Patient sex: F
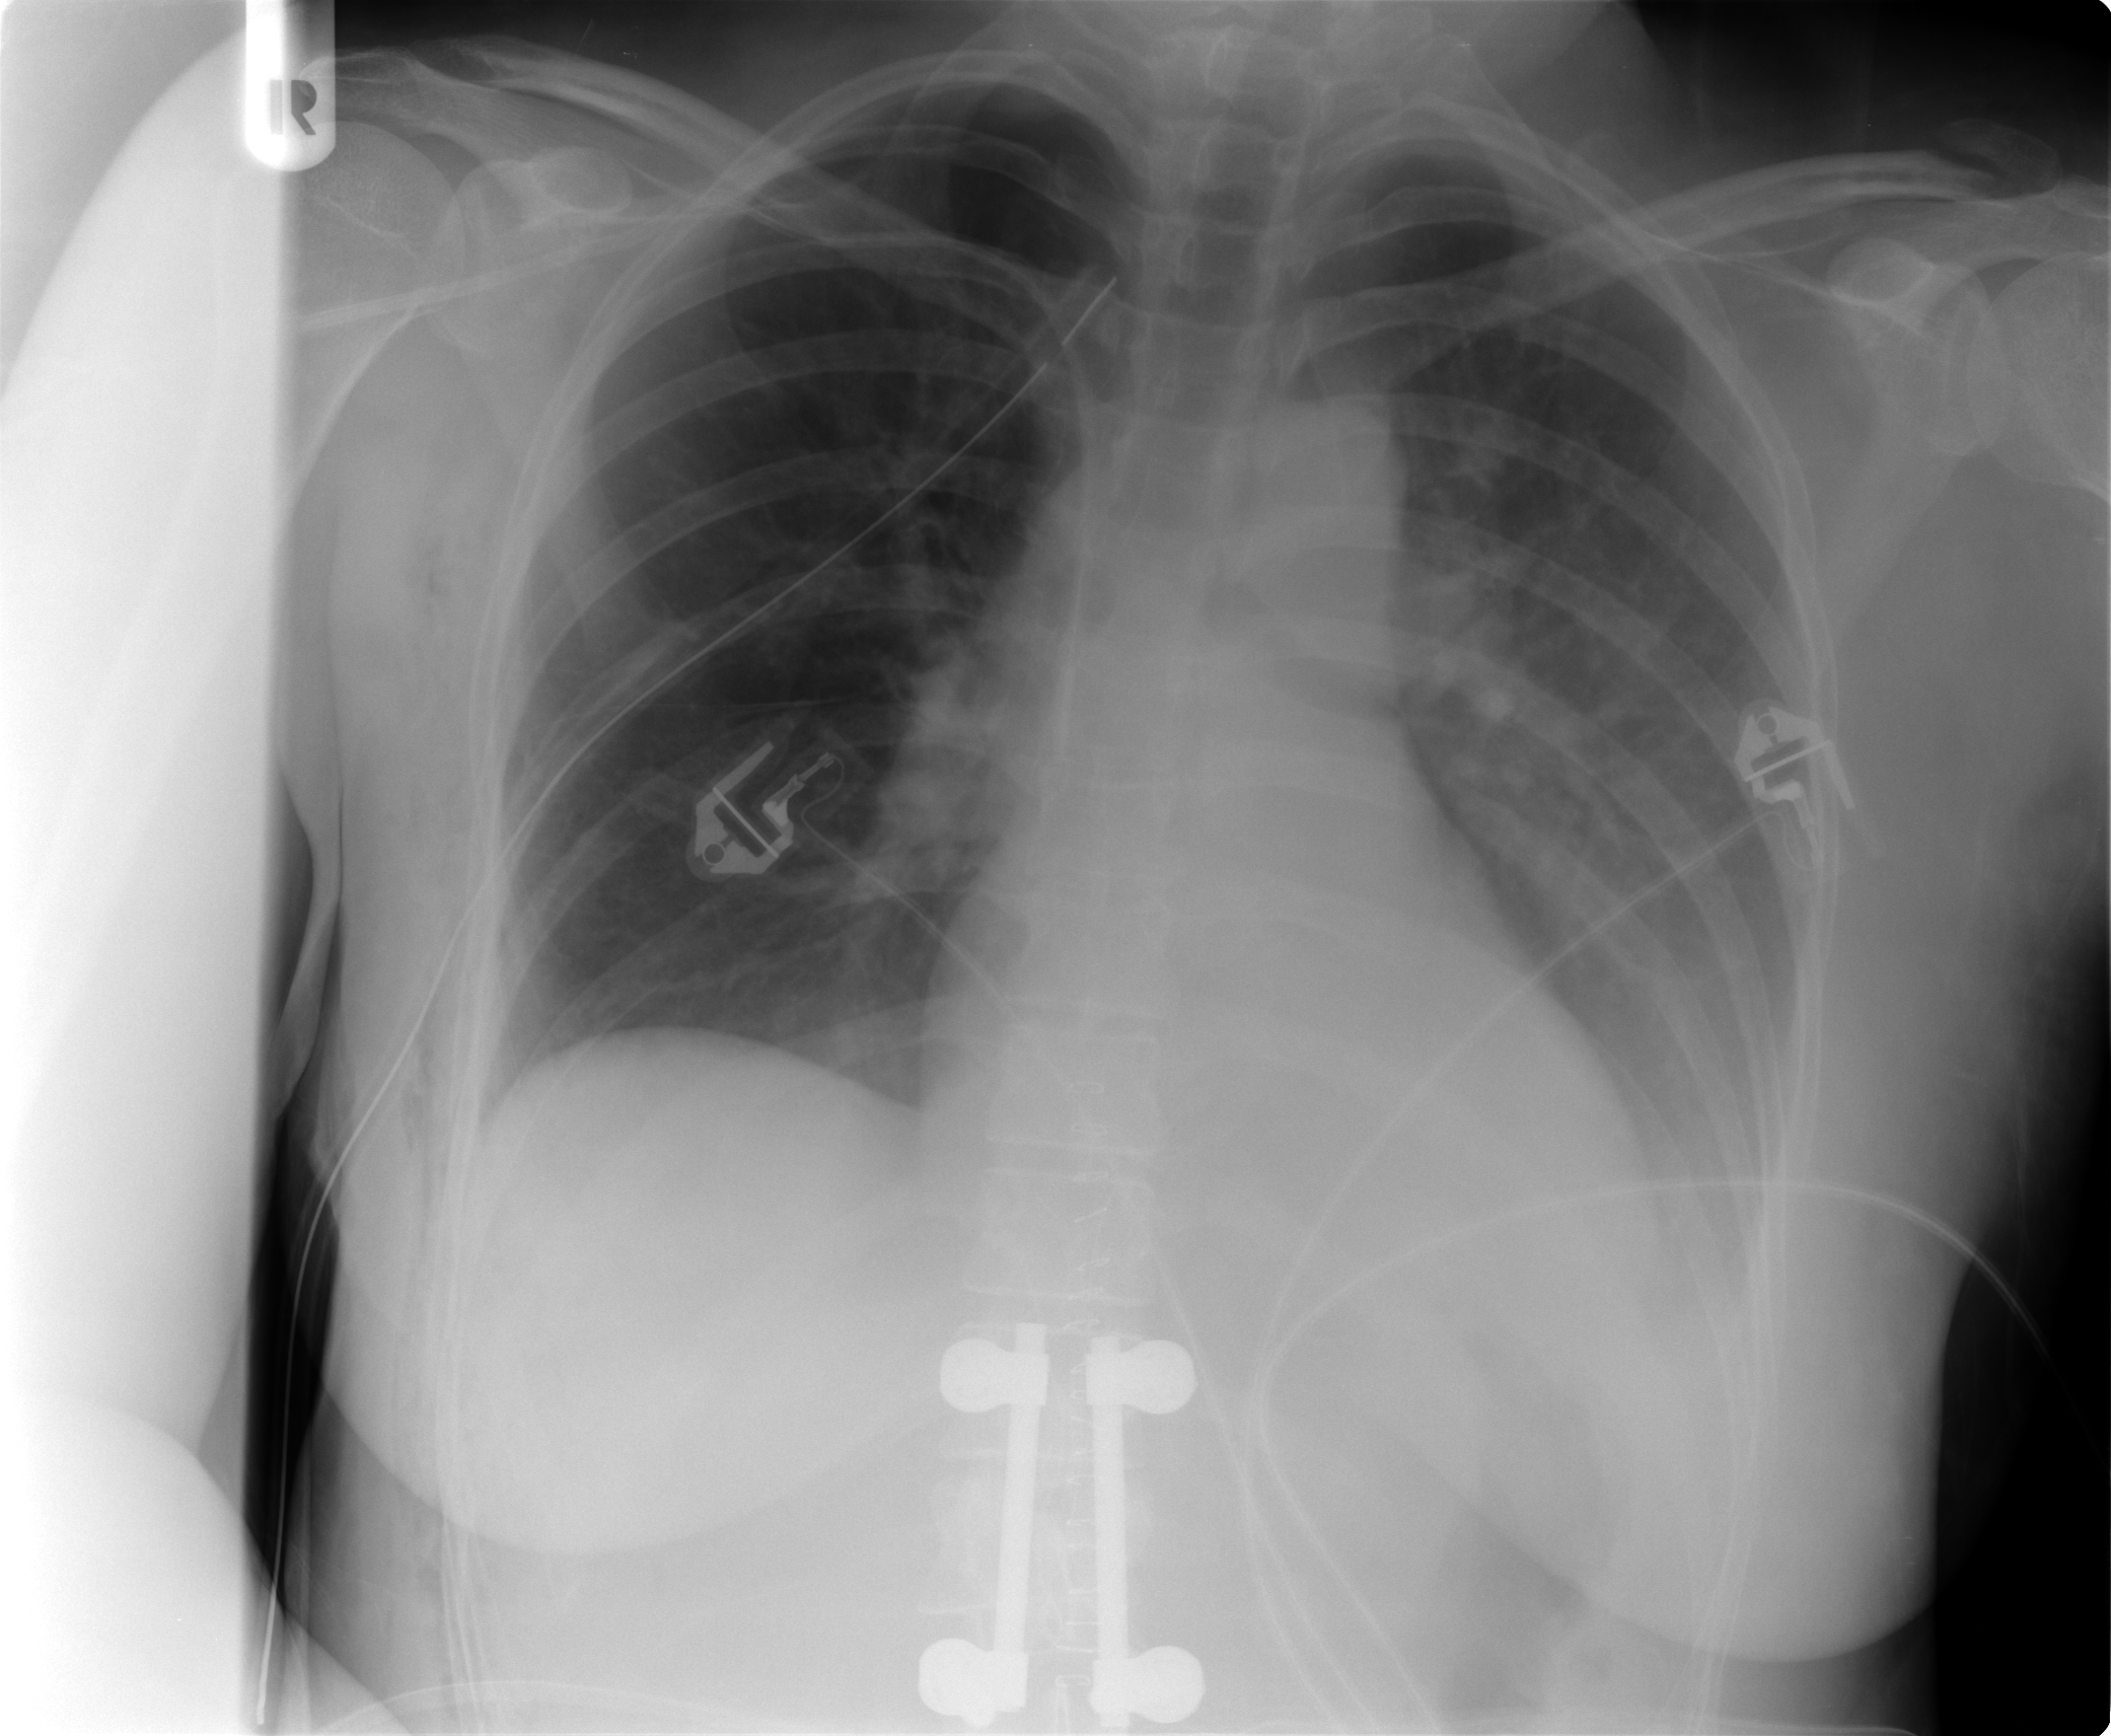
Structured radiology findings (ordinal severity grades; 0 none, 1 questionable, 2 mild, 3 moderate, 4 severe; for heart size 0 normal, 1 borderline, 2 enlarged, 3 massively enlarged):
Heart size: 0
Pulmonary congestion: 0
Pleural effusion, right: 0
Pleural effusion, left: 2
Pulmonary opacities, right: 0
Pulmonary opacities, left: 2
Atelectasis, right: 0
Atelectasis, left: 2